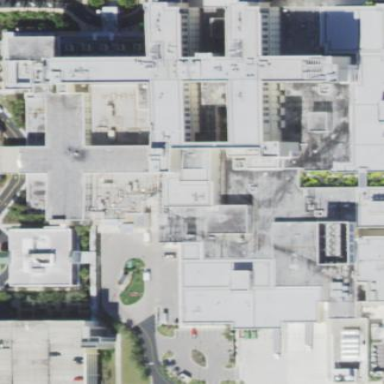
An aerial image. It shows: Hospital building.